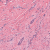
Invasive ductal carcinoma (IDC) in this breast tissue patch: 0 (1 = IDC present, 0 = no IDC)